Current action and preconditions to check: path_clear

Your task: For each precondition in the list above, predict whether it will hold at this action.

Consider the current scene as observed from the mobile robot's camera, and analyze the predicted future states of all dynamic agents (e.g., people, animals, vehicles, or any moving entities) within the NEXT SECOND.

IMPORTANT: Only answer "very likely" if you are absolutely certain—based on strong, clear evidence—that a dynamic agent will violate the precondition in the predicted future state. Do NOT answer "very likely" for unlikely, ambiguous, or low-probability risks.

Ask yourself for each precondition: Is there a high probability, with clear and convincing evidence, that the predicted future states of any dynamic agent will interfere with the predicted future state of the currently executing action within the NEXT SECOND, causing that precondition to fail?

Assess the risk level based on these predictions. Use "likely" or "very likely" if motions create a clear risk of interference.

Use "neutral" or "improbable" if agents are nearby but their predicted paths are clearly diverging or non-conflicting.

Failure Risk Categories: "very improbable", "improbable", "neutral", "likely", "very likely"

Answer Format: Output ONLY the probability_of_failure value from these categories: "very improbable", "improbable", "neutral", "likely", "very likely"

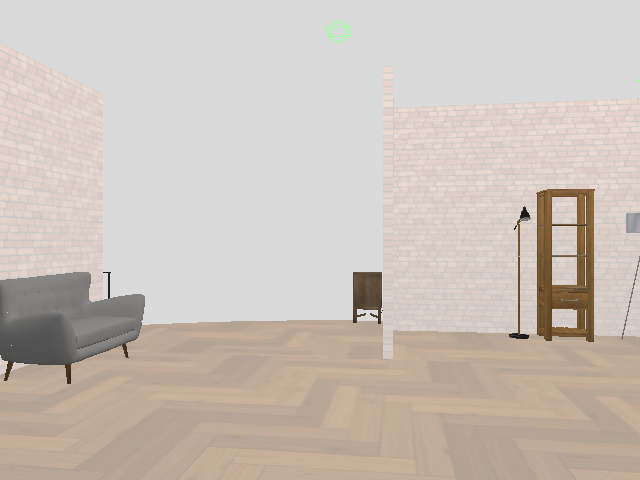

Answer: very improbable